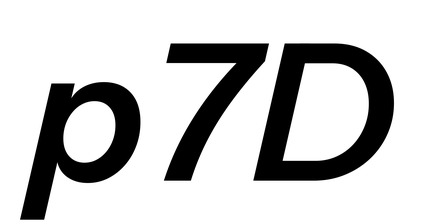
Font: InstrumentSans-Italic_SemiBold_Italic